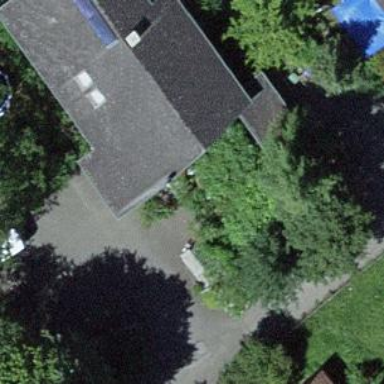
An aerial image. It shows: Garage building.